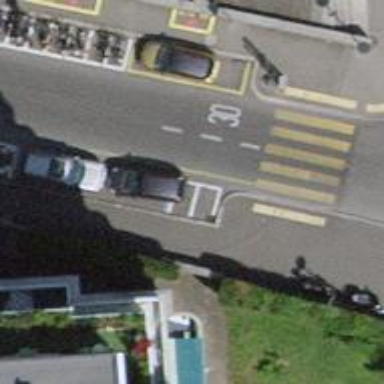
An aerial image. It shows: Motorcycle parking area.